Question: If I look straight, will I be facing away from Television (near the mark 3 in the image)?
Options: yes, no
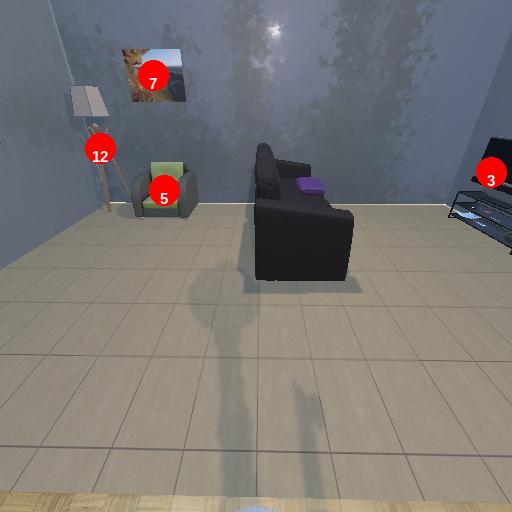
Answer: yes